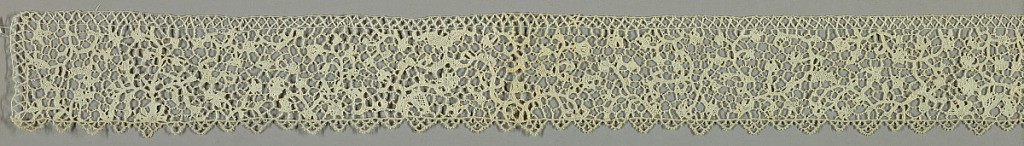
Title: Border
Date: mid-17th century
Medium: Technique: needle lace
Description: Needle lace; mid-17th  century Point Plat de Venise